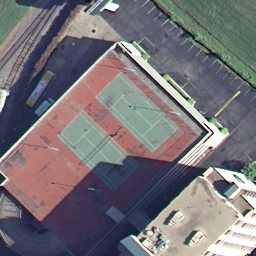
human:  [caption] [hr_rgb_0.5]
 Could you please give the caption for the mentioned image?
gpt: Two tennis courts arranged neatly on the red ground .

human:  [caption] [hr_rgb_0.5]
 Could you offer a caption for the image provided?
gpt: There are two tennis courts arranged neatly on the red ground and surrounded by some buildings .

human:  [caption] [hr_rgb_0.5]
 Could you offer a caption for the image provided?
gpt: Two tennis courts are surrounded by some buildings .

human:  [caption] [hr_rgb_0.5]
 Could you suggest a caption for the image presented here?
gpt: There are two tennis courts on the red ground surrounded by some buildings .

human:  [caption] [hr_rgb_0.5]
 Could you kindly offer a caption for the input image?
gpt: There are two tennis courts arranged neatly and surrounded by some buildings .